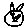
Label: cat